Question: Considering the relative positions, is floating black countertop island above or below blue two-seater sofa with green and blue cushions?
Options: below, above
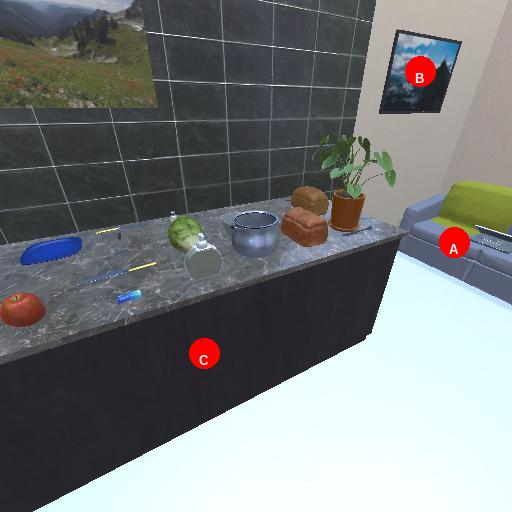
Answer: below